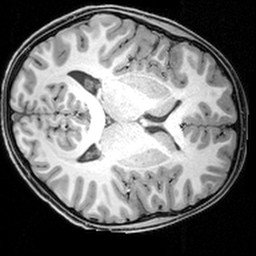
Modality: T1w
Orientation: axial
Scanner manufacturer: siemens
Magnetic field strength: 3 T
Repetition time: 1.9 s
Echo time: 0.00397 s